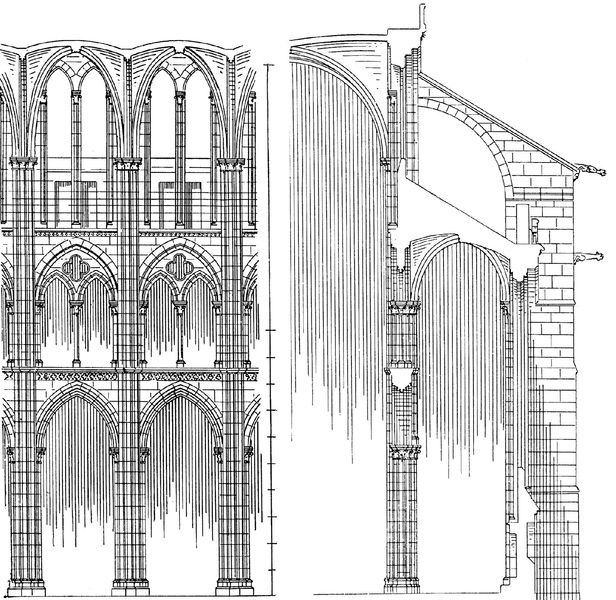
Titel: Abteikirche Saint-Laurent bei Abbeville
Standort: Eu, Saint-Laurent (EU - F - Picardie)
Schlagwörter: fenster, pfeiler, schwarz, skizze, säulen, sockel, kirche, gotik, ansicht, detail, gewölbe, druck, schnitt, stich, kathedrale, kapitell, seitenschiff, wandaufriss, plan, aufriss, strebewerk, strebepfeiler, isometrie, viollet-le-duc, dreizonen, aus´friss